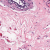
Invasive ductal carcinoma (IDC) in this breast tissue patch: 0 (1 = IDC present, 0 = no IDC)